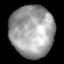
Tissue: lung
Cell type: Others
Senescence score: 0.1909
Nuclear area (px): 2221
Mean DAPI intensity: 159.051